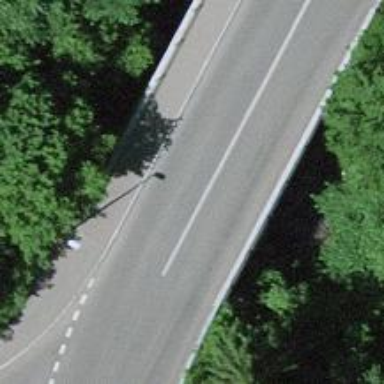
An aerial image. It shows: Tertiary road on asphalt surface crossing over bridge.